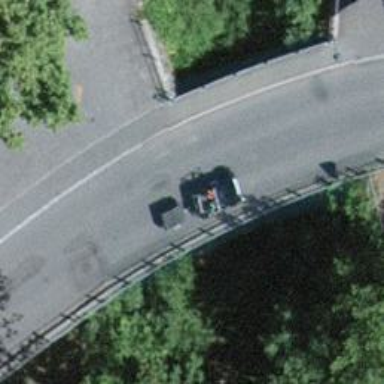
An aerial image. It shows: Tertiary road on paved bridge.